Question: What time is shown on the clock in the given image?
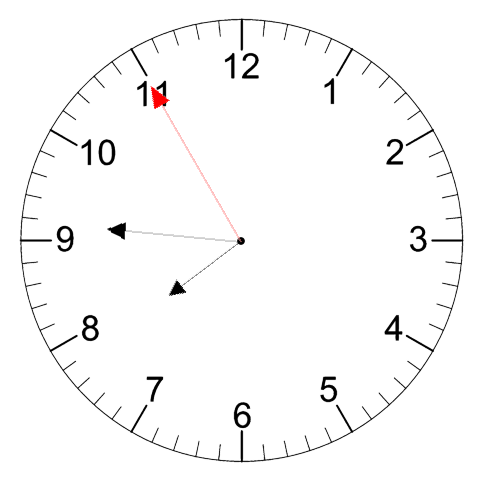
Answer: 07:45:55